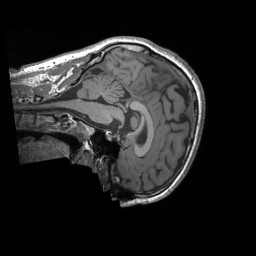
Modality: T1w
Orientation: sagittal
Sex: male
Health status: ill
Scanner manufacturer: siemens
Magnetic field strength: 3 T
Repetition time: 1.66 s
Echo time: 0.00254 s